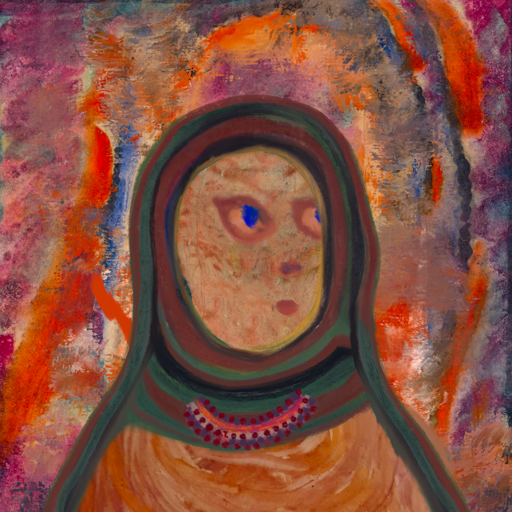
Background: Experience, Head And Neck Side: Orphan, Face Side: Mother_And_Son_Mother, Bust: Pious_Lady, Hair Side: Blank, Head Accessory: After_Raid_Scarf, Second Necklace: Blank, Necklace: Roy_Bahadur, Baby: Blank